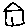
Label: house